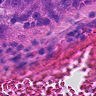
Metastatic tissue present: yes